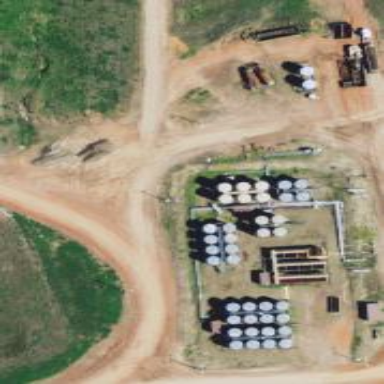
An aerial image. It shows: Storage tank with man-made structure.